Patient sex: F
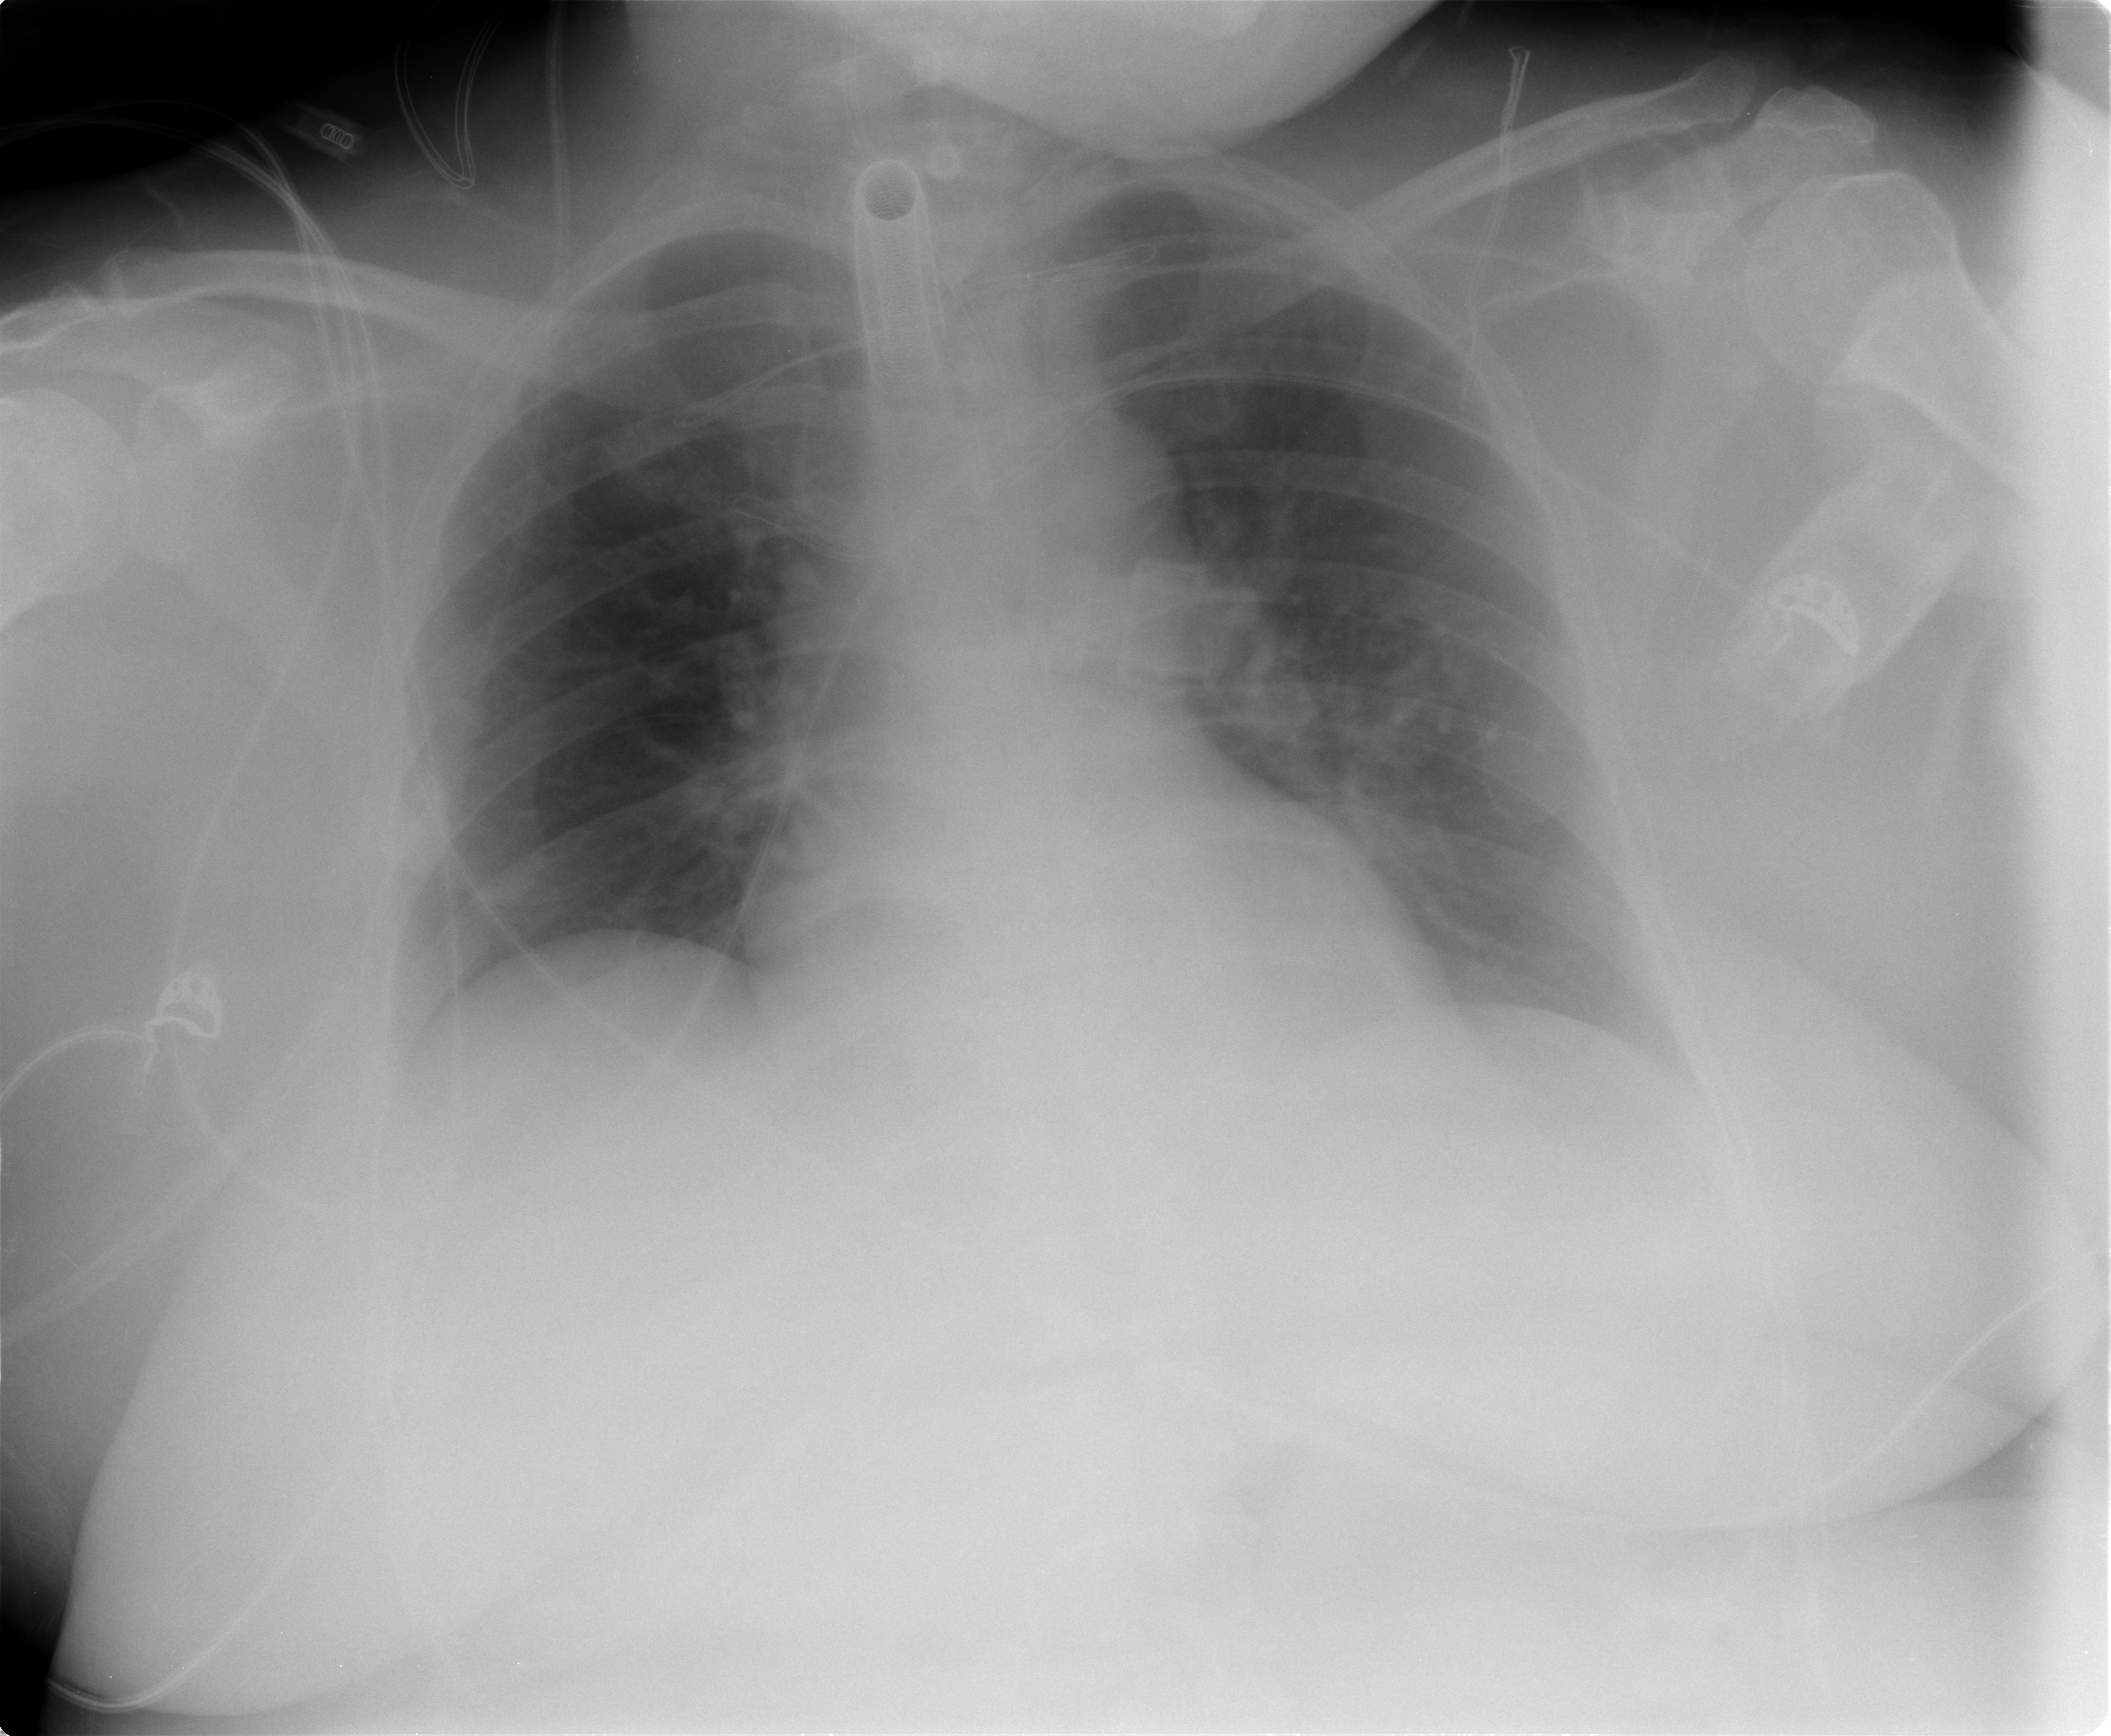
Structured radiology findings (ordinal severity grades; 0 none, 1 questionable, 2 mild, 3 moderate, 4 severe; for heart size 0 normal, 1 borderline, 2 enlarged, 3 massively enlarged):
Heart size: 0
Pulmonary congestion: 0
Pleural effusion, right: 1
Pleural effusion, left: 0
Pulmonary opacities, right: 0
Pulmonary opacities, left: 0
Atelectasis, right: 2
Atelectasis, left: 0